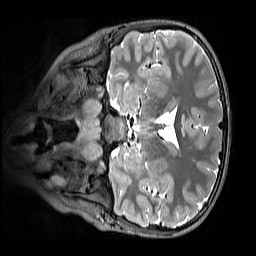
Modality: T2w
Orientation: coronal
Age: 11
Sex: male
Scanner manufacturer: siemens
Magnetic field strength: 3 T
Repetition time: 3.2 s
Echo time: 0.408 s